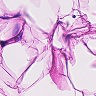
Metastatic tissue present: no